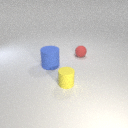
large blue rubber cylinder behind small yellow rubber cylinder